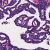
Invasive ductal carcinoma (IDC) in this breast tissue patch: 0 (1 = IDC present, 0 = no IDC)